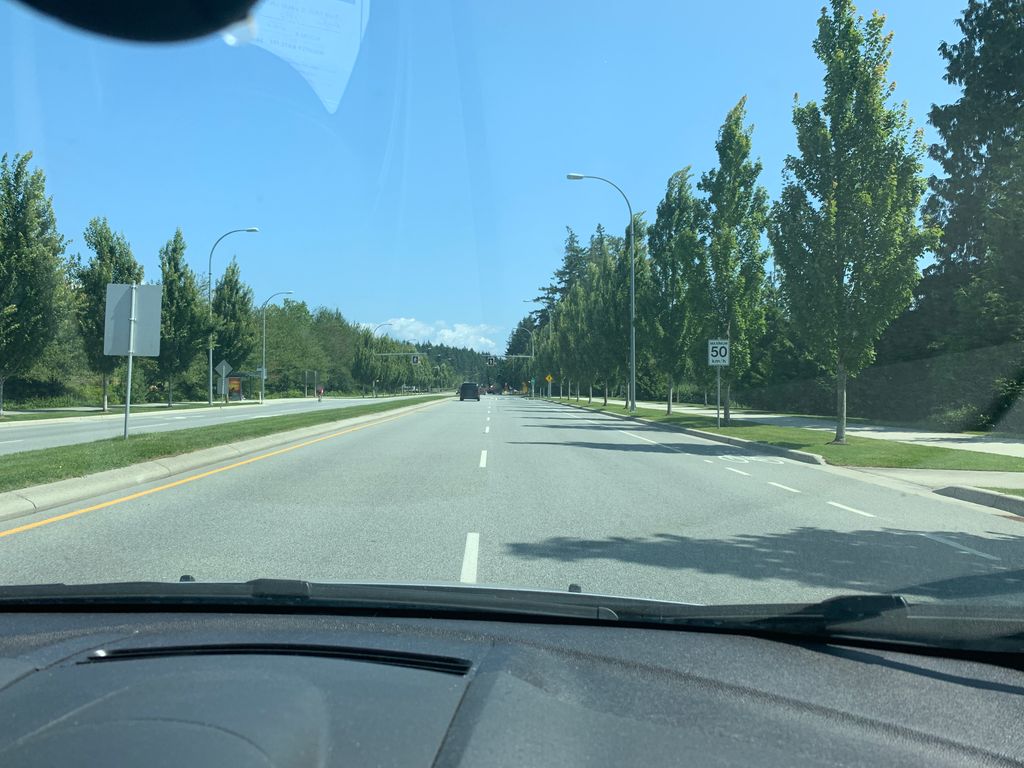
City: vancouver